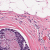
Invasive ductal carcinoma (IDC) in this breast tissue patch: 0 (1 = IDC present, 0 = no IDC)